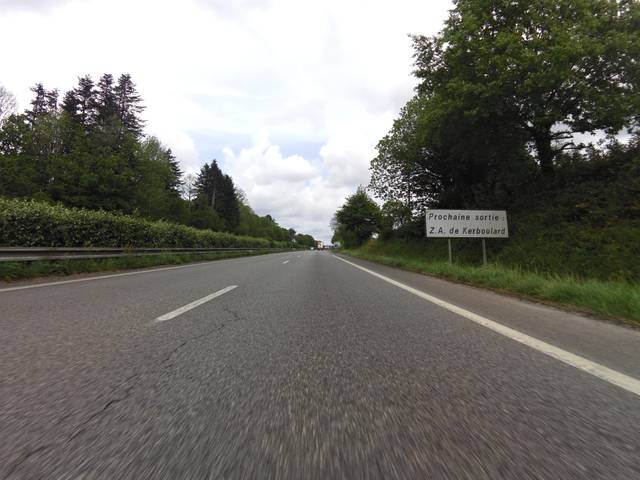
Region: France
Coordinates: 47.687, -2.645